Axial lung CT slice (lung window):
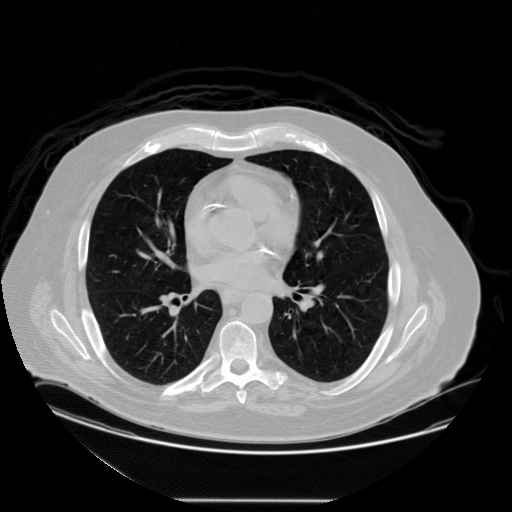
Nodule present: no